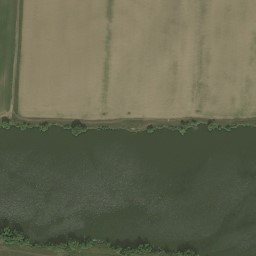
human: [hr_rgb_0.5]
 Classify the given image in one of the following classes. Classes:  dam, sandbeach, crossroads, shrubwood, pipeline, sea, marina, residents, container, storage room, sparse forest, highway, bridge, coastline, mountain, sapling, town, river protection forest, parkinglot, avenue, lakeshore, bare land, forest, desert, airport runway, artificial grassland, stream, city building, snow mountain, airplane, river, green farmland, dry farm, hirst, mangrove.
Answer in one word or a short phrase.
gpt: river